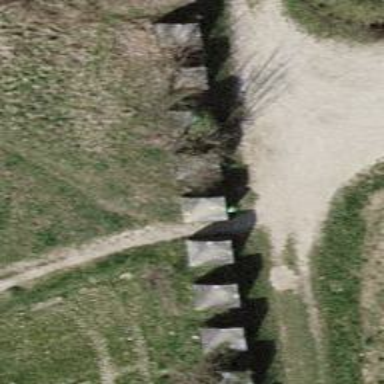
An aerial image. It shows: Block barrier.